Field crop: maize
Growth stage: 2
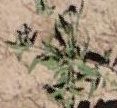
Species: atriplex